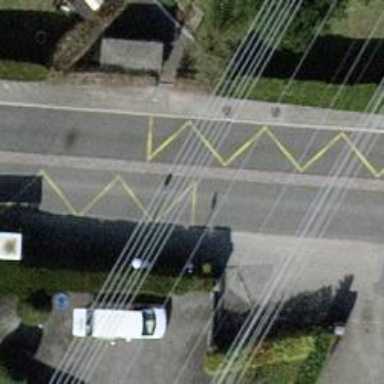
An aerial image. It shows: Public transport stop position.